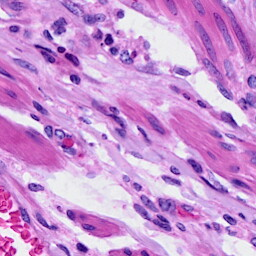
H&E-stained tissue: Ovarian